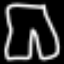
Label: pants